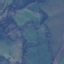
Land use / land cover: Pasture